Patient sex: M
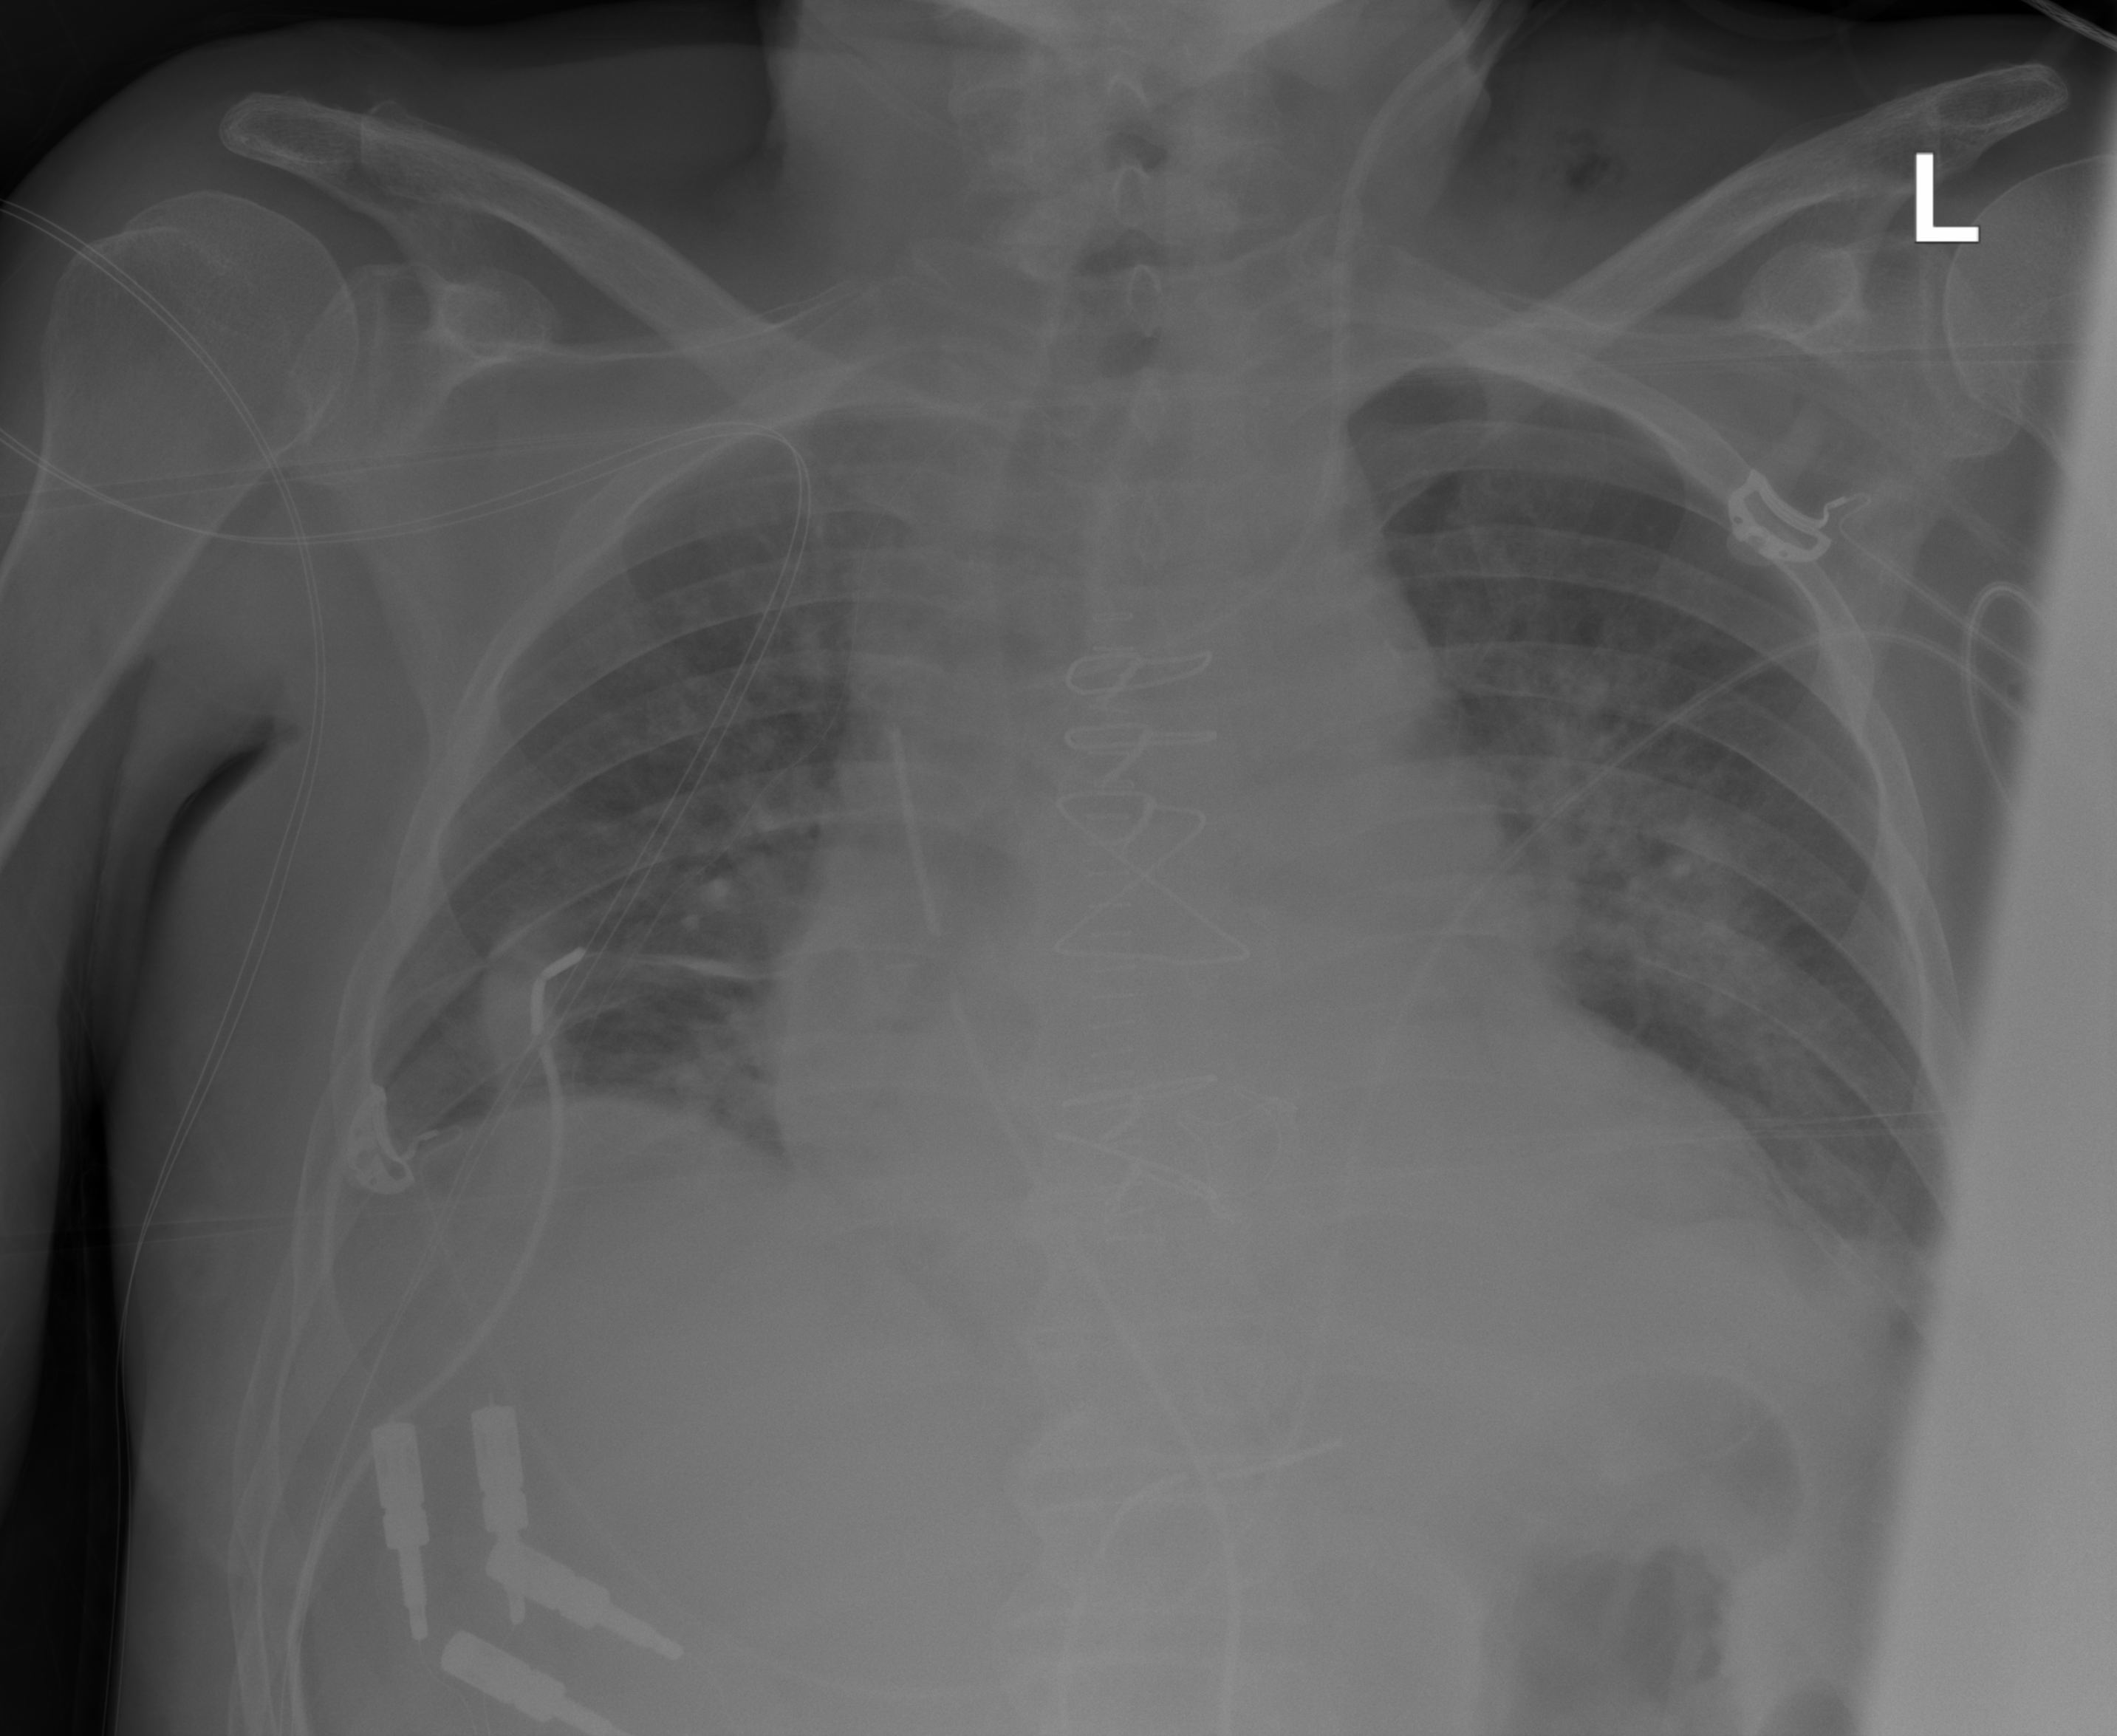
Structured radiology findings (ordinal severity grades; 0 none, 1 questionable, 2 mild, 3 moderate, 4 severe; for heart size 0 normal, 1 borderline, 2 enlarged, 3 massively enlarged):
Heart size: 2
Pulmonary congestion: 2
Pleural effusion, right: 0
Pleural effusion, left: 2
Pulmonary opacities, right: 0
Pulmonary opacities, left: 2
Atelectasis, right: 2
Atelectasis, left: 2